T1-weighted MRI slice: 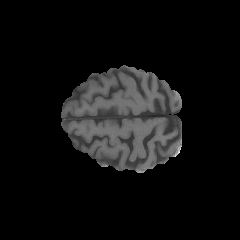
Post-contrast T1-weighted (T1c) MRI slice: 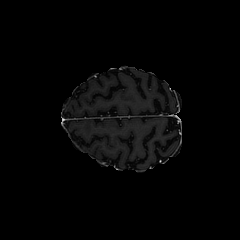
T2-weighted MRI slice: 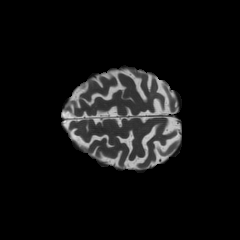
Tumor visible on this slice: no